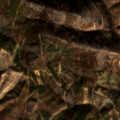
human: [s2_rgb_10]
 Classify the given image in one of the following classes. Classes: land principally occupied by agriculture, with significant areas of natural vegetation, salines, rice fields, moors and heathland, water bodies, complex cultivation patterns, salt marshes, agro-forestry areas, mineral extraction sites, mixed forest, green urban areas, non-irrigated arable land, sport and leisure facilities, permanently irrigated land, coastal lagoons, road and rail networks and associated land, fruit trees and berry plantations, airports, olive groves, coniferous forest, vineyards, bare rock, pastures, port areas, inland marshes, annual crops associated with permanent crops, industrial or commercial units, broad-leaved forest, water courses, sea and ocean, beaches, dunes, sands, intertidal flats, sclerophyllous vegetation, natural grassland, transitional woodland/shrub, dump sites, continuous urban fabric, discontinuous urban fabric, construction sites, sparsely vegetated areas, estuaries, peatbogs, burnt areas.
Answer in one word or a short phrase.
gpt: land principally occupied by agriculture, with significant areas of natural vegetation, transitional woodland/shrub